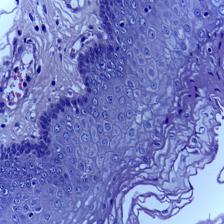
Diagnosis: Normal